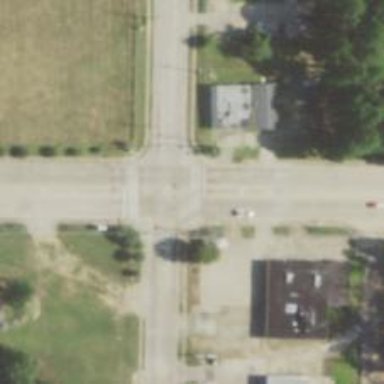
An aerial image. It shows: Secondary road.